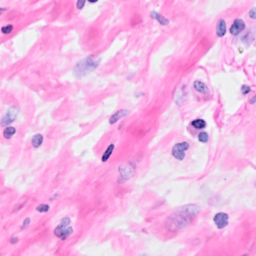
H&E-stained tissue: Breast